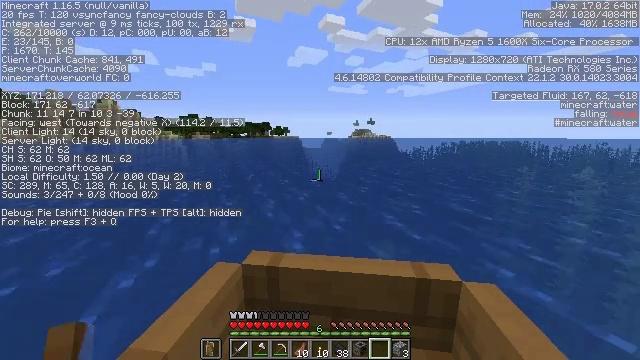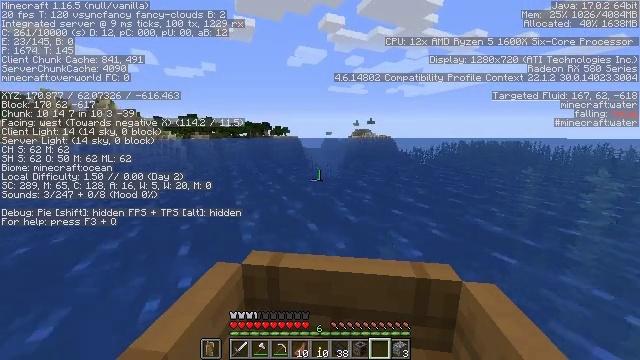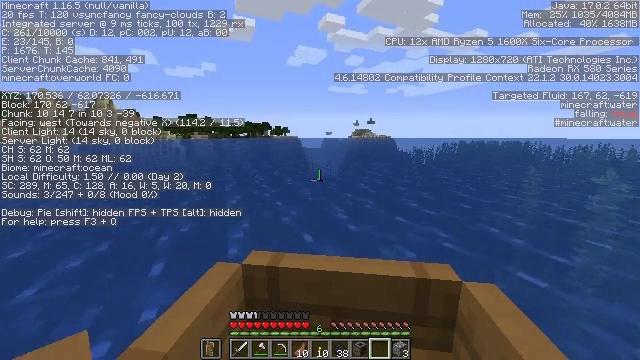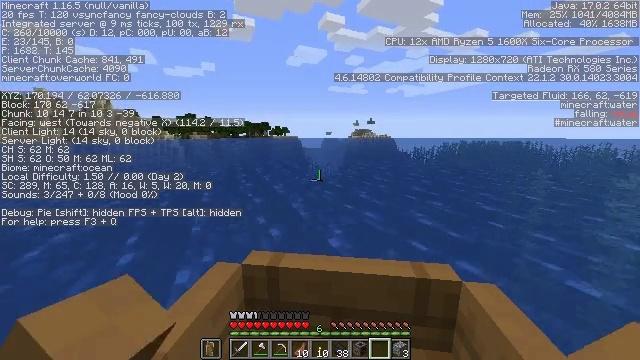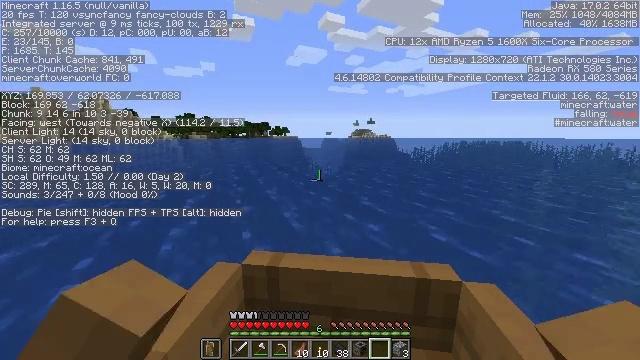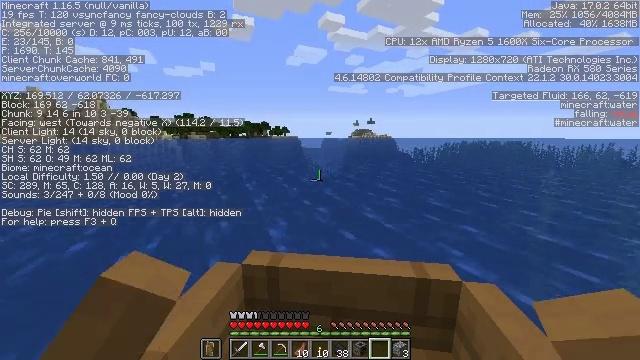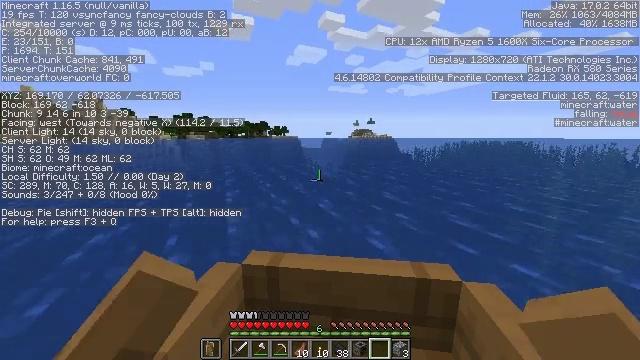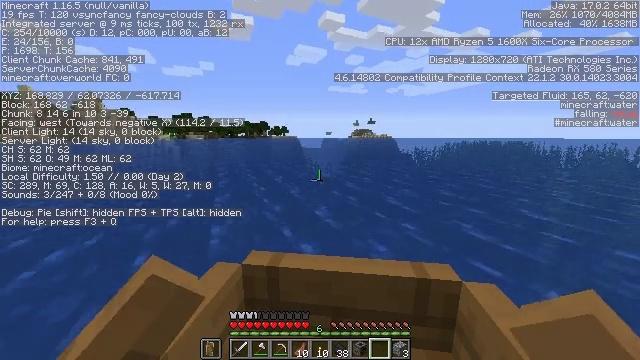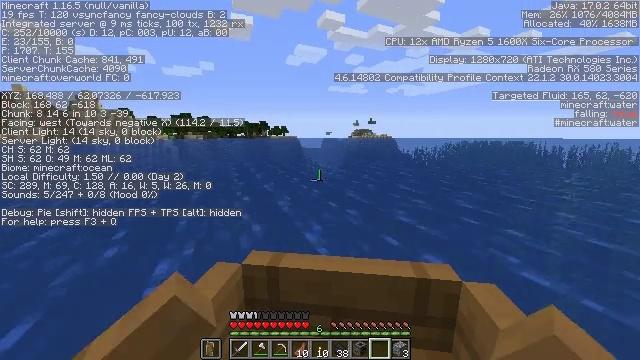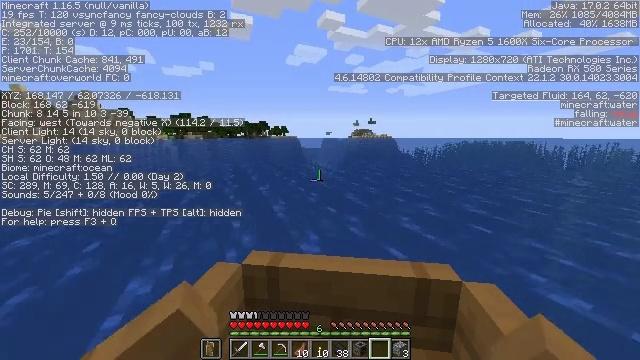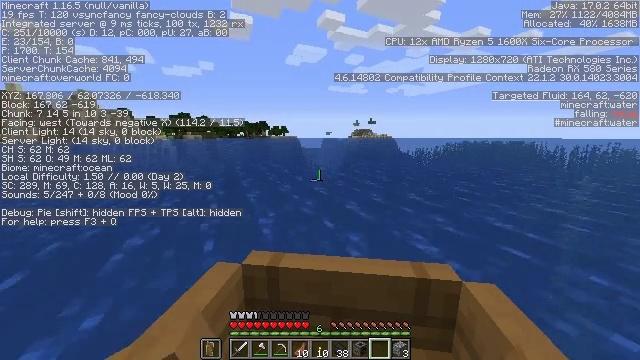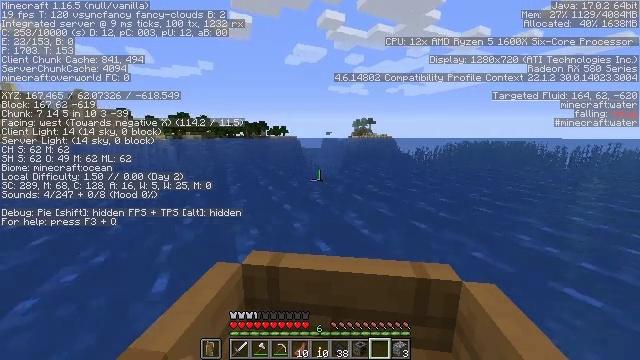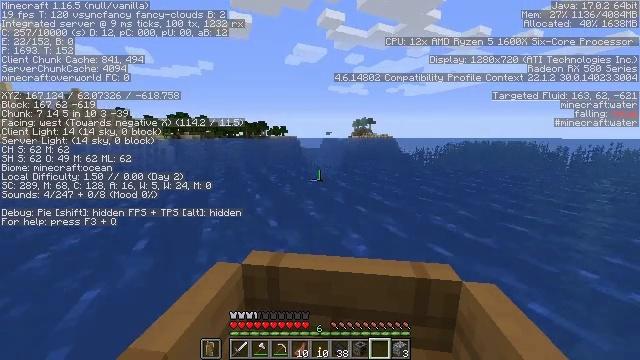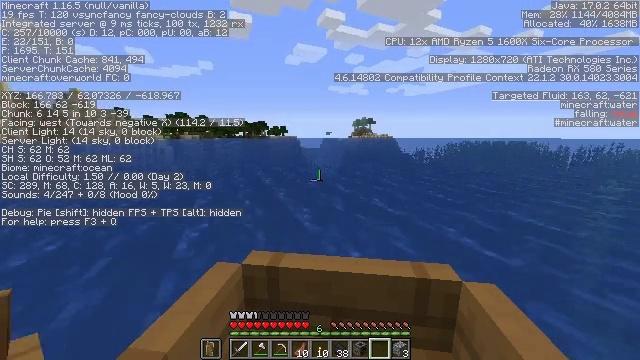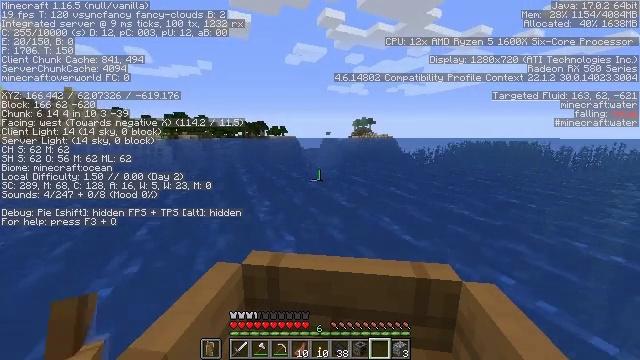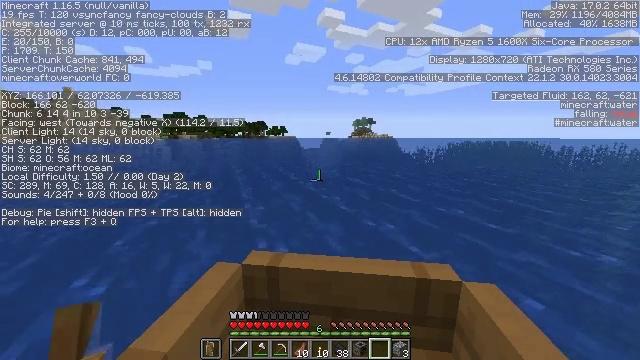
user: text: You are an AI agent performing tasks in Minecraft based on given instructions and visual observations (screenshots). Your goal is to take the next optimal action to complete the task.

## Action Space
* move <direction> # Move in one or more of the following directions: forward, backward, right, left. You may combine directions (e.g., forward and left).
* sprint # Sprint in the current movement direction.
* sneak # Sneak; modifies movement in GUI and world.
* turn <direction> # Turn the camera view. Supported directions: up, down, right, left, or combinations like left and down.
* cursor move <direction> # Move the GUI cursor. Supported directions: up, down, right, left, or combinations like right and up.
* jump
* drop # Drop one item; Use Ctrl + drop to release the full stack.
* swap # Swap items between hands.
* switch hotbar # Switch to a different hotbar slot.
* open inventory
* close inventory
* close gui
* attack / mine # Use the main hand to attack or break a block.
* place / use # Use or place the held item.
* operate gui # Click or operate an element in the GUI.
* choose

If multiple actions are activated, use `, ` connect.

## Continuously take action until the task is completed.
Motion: motion action
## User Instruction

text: Break the sugar cane.
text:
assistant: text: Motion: move forward
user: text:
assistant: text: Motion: move forward
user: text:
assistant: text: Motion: move forward
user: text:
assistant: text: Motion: move forward
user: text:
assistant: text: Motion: move forward
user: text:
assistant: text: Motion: move forward
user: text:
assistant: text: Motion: move forward
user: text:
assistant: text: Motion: move forward
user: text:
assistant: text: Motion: move forward
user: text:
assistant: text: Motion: move forward
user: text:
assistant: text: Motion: move forward
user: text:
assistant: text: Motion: move forward
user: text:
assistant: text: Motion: move forward
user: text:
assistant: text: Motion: move forward
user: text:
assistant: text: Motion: move forward
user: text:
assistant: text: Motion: move forward
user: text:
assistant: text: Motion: move forward
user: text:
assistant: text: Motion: move forward
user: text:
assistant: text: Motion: move forward
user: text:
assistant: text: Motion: move forward
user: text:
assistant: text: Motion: move forward
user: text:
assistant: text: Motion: move forward
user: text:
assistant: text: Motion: move forward
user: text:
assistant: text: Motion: move forward
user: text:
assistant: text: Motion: move forward
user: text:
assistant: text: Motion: move forward
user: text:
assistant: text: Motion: move forward
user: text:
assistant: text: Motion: move forward
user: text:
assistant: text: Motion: move forward
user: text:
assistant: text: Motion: move forward